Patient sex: F
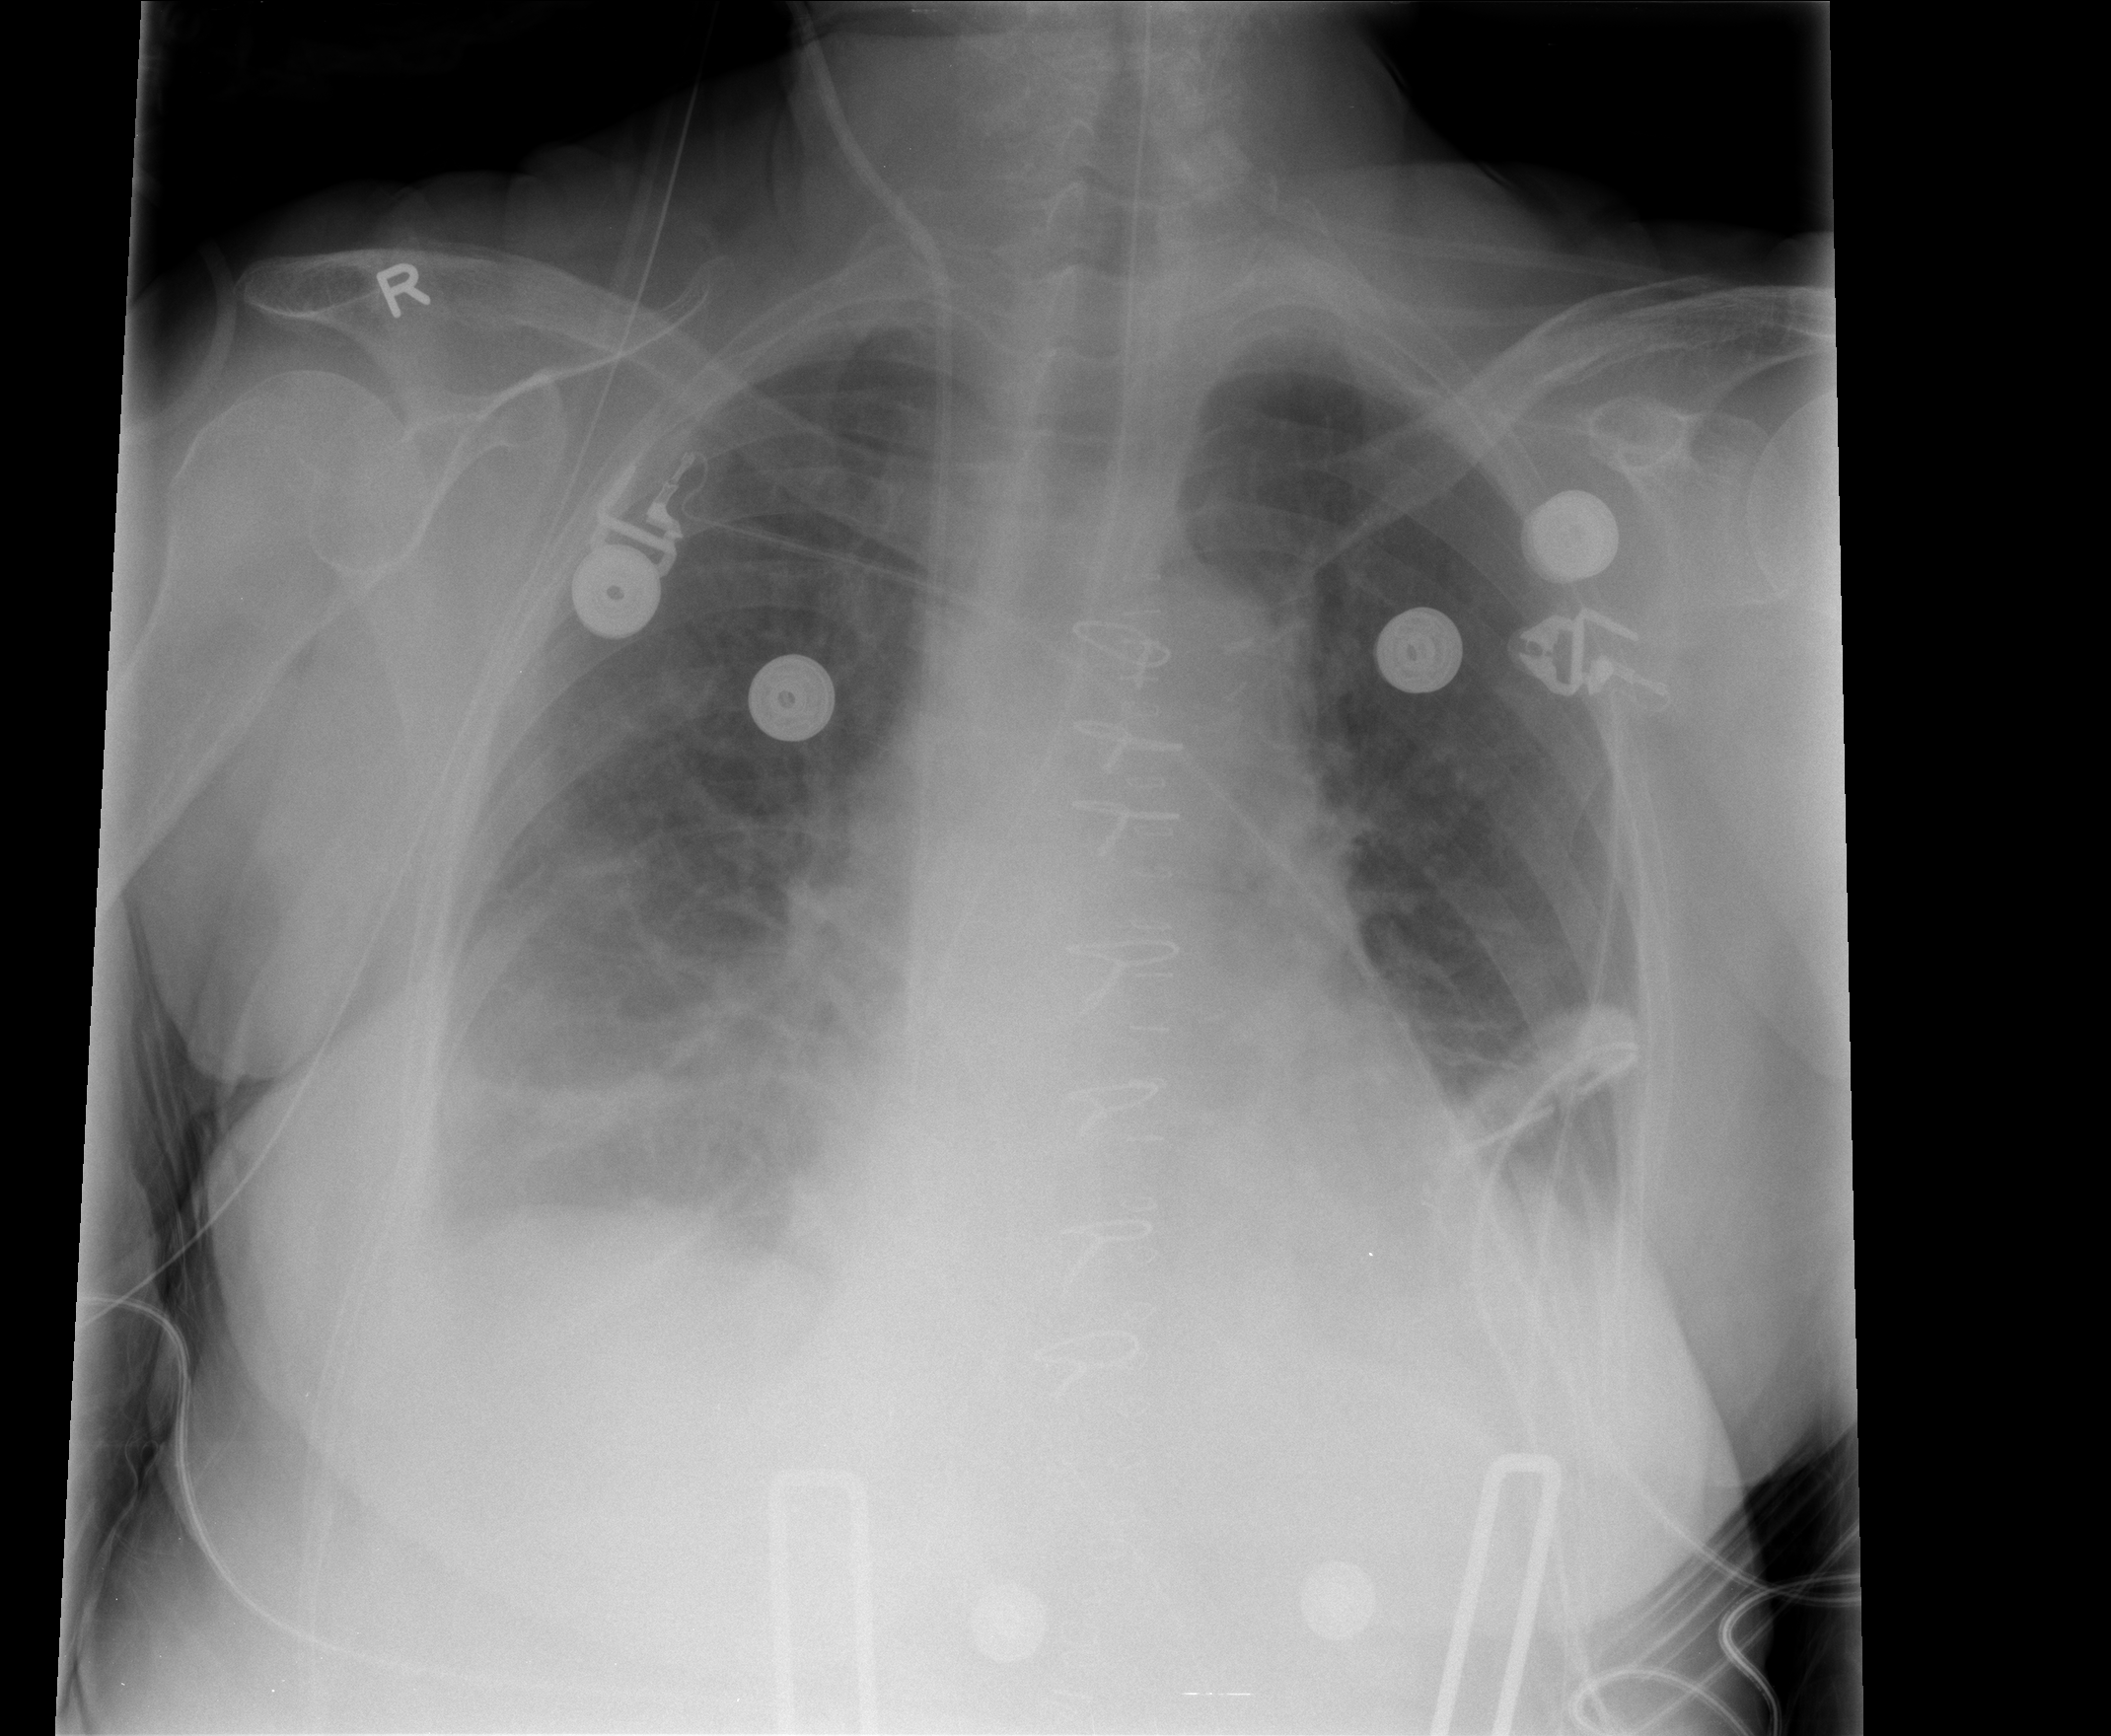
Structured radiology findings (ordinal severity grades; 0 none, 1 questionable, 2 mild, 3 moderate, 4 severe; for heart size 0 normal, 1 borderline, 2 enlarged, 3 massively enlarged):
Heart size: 1
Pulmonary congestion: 2
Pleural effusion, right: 2
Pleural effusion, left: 2
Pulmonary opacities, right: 0
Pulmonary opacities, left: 0
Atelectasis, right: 2
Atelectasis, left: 2